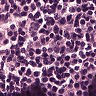
Metastatic tissue present: no